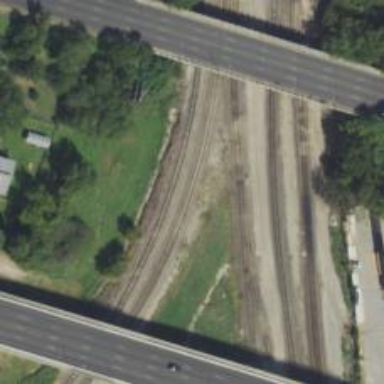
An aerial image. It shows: Railway yard in service.